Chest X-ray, AP view. Patient: 49 years old, sex F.
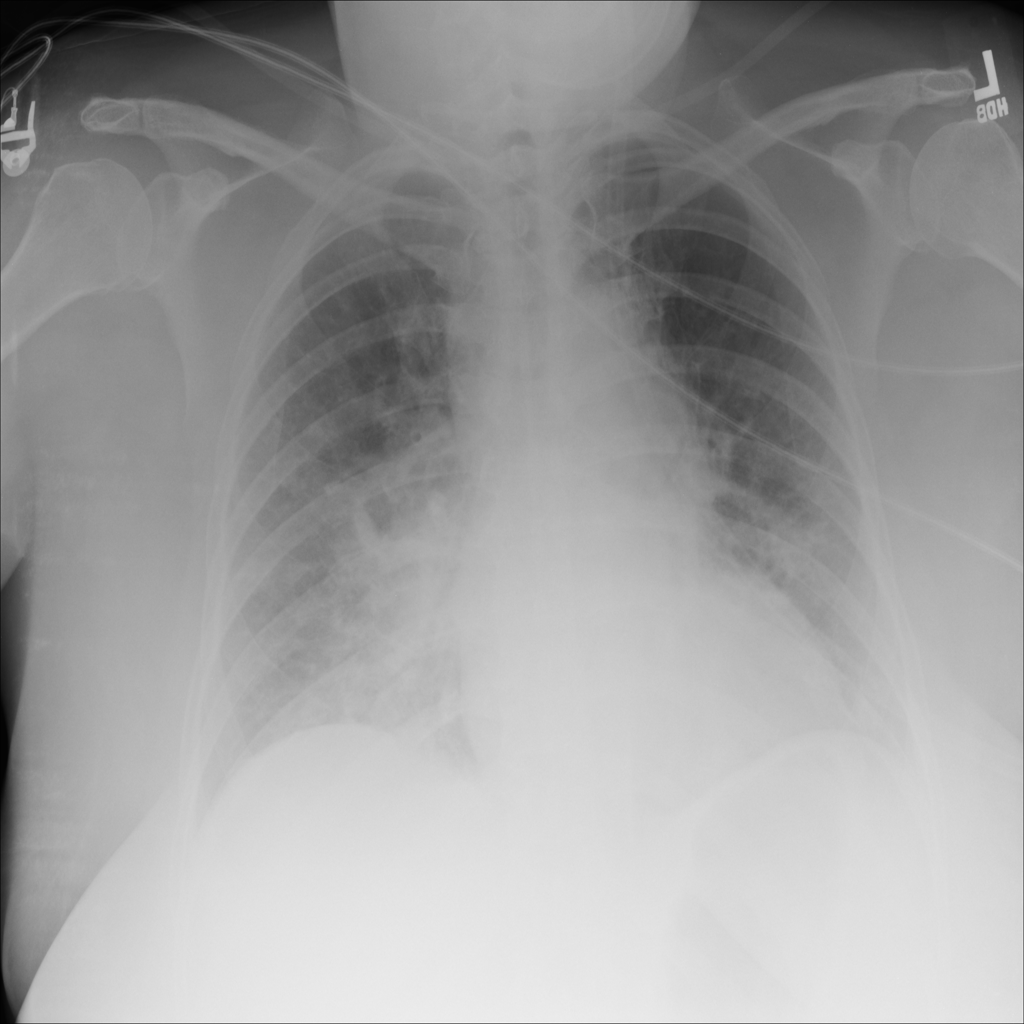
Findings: No Finding